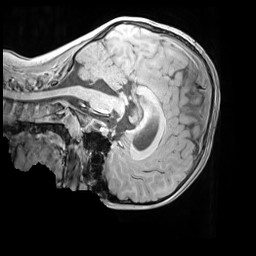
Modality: MP2RAGE
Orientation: sagittal
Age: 9
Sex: female
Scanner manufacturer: siemens
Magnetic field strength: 3 T
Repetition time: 4 s
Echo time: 0.00303 s